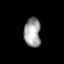
Tissue: lung
Cell type: Endothelial cells
Senescence score: 0.188
Nuclear area (px): 475
Mean DAPI intensity: 160.038